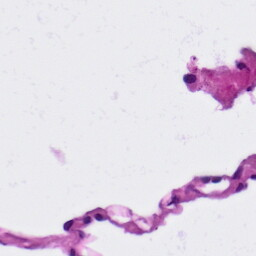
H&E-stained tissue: Lung